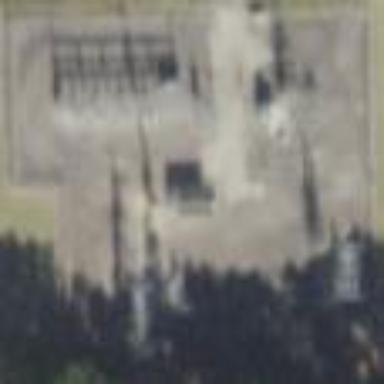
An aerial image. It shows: Outdoor distribution substation.